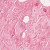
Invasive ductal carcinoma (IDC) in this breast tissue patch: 0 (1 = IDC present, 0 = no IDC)